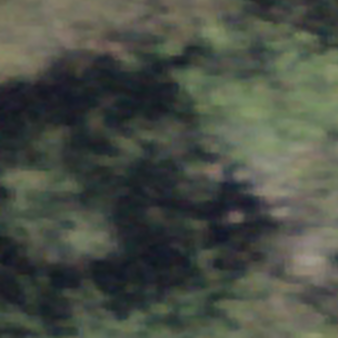
Label: other